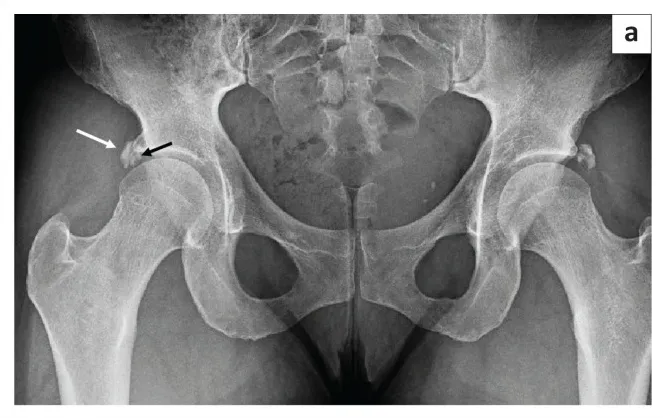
(a) Anteroposterior pelvis radiograph. Double calcifications are seen pre-operatively at the superolateral edge of both acetabula, separated by a subtle radiolucent line and a small subarticular cyst. The calcification of the rectus femoris originating from the anterior inferior iliac spine is denoted on the right hip by the solid white arrow, while the punctate calcifications of the acetabular labrum is denoted by the solid black arrow.
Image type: radiology (x_ray)